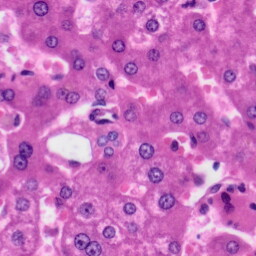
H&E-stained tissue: Liver